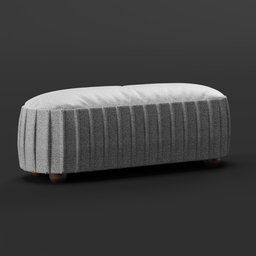
Label: furniture